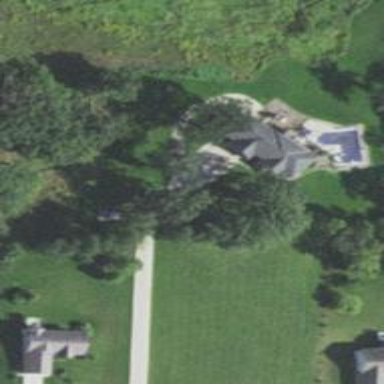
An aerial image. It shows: Driveway.